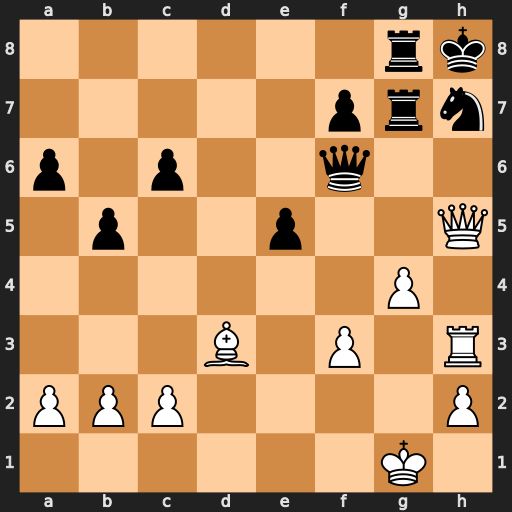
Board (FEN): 6rk/5prn/p1p2q2/1p2p2Q/6P1/3B1P1R/PPP4P/6K1
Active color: w
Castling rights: -
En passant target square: -
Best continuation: Qxh7+ Rxh7 Rxh7#